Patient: sex M, age 71
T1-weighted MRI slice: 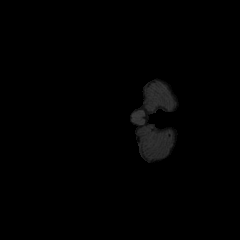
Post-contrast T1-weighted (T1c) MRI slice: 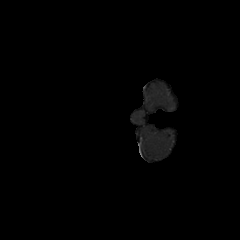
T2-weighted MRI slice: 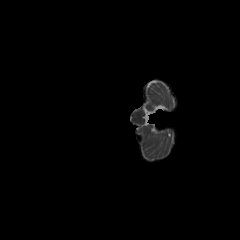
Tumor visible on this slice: no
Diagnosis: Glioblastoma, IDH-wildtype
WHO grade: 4